Question:
I am having this error when I execute my command.
I've tried solving but still have same error. Any idea how can I solve this problem.
:
'''
Dim col As Long
col = Range("type").Column 'this line produces an error
'''
Here's the complete code :
'''
Sub refresh()
Dim imin As Long, col As Long, imax As Long, column As Long, numRow As Long
Dim myLine As Integer
myLine = 2
numRow = Sheets("merge").Range("A" & Rows.Count).End(xlUp).Row
If numRow > myLine Then
imin = Range("type").Row + 1
col = Range("type").Column
With Sheets("temp")
.Cells.Delete
If Sheets("merge").Range("A" & Rows.Count).End(xlUp).Row >= myLine Then
Sheets("merge").Range("C" & myLine & ":E" & Sheets("merge").Range("E" & Rows.Count).End(xlUp).Row).Copy .Range("A1")
End If
Application.CutCopyMode = False
For column = 1 To 3
If .Range(Fct_LetCol(column) & Rows.Count).End(xlUp).Row > 1 Then
.Range(.Cells(1, column), .Cells(.Range(Fct_LetCol(column) & Rows.Count).End(xlUp).Row, col)).RemoveDuplicates Columns:=1, header:=xlNo
imax = .Range(Fct_LetCol(column) & Rows.Count).End(xlUp).Row
tridata Sheets("temp"), Range(Fct_LetCol(column) & "1:" & Fct_LetCol(column) & imax), Range(Fct_LetCol(column) & "1:" & Fct_LetCol(column) & imax), xlAscending, xlSortNormal, xlGuess
End If
Next column
End With
With Sheets("selection")
imax = .UsedRange.Rows.Count + .UsedRange.Row - 1
If imax >= imin Then .Rows(imin & ":" & imax).Delete
Sheets("temp").Range("A1:A" & Sheets("temp").Range("A" & Rows.Count).End(xlUp).Row).Copy .Cells(imin, col)
Sheets("temp").Range("B1:B" & Sheets("temp").Range("B" & Rows.Count).End(xlUp).Row).Copy .Cells(imin, col + 2)
Sheets("temp").Range("C1:C" & Sheets("temp").Range("C" & Rows.Count).End(xlUp).Row).Copy .Cells(imin, col + 4)
Application.CutCopyMode = False
imax = .UsedRange.Rows.Count + .UsedRange.Row - 1
End With
Sheets("temp").Cells.Delete
Sheets("selection").Activate
Application.Calculation = xlAutomatic
Else
msg = MsgBox("Error", 64, "Error")
End If
End Sub
'''
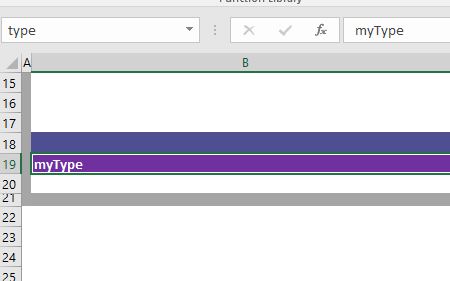
Answer: After running this modified code:
'''
Sub refresh()
Dim imin As Long, col As Long, imax As Long, numRow As Long
Dim myLine As Integer
myLine = 2
numRow = Sheets("merge").range("A" & Rows.Count).End(xlUp).Row
If numRow > myLine Then
imin = range("type").Row + 1
col = range("type").Column
With Sheets("selection")
imax = .UsedRange.Rows.Count + .UsedRange.Row - 1
If imax >= imin Then .Rows(imin & ":" & imax).Delete
Sheets("temp").range("A1:A" & Sheets("temp").range("A" & Rows.Count).End(xlUp).Row).Copy .Cells(imin, col)
Sheets("temp").range("B1:B" & Sheets("temp").range("B" & Rows.Count).End(xlUp).Row).Copy .Cells(imin, col + 2)
Sheets("temp").range("C1:C" & Sheets("temp").range("C" & Rows.Count).End(xlUp).Row).Copy .Cells(imin, col + 4)
Application.CutCopyMode = False
imax = .UsedRange.Rows.Count + .UsedRange.Row - 1
End With
Sheets("temp").Cells.Delete
Sheets("selection").Activate
Application.Calculation = xlAutomatic
Else
msg = MsgBox("Error", 64, "Error")
End If
End Sub
'''
I found that running the procedure while having active sheet that is different from the one where the range '"type"' is in, leads to a reference error in the range '"type"' (check your name manager). So be sure to set the active sheet to the one where '"type"' is in before assigning values to 'imin' and 'col', or go with 'imin = Sheets("RelevantSheetName").Range("type").Row + 1' etc.